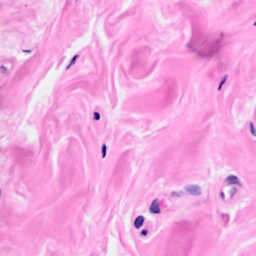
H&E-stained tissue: Breast